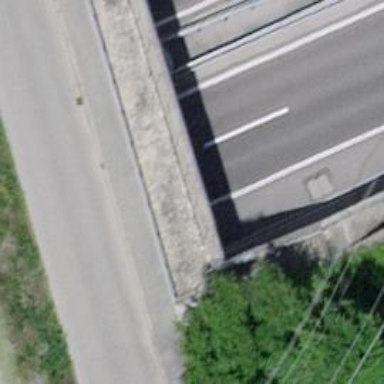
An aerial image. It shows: Tunnel on the motorway.